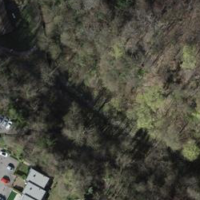
EUNIS habitat code: 41
Species observed at this site:
Ruscus aculeatus
Impatiens balfourii
Chelidonium majus
Lamium galeobdolon